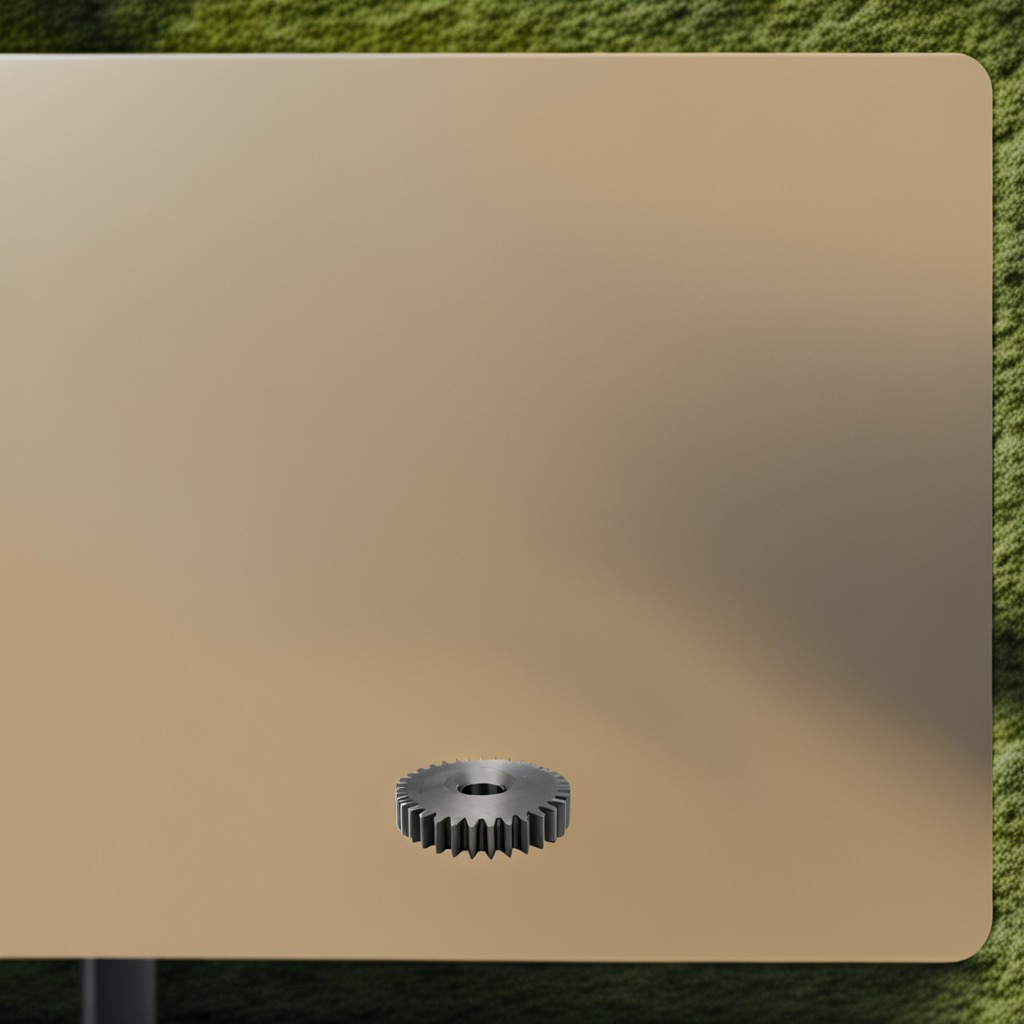
A steel gear with teeth is lying on a clean utility table in a temporary outdoor tool station afternoon light present textured surface.